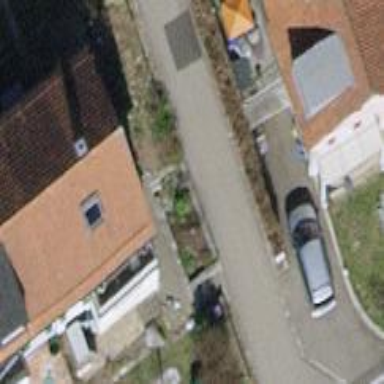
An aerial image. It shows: House with tiled roof.